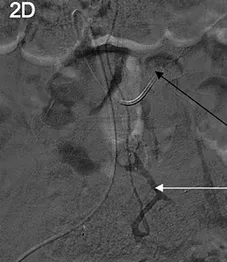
Second medullar angiographies performed on the patient. Endovascular treatment was performed by catheterization. Black arrow) of the fistula point. White arrow).
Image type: radiology (ct)